Question: I need to compute the following convolution:

And K is a very simple filter, that is simply a rectangular box with finite (!) size.
My data is a list of the times t_i of the Dirac deltas.
The straightforward solution would be to bin the data and use one of numpy or scipys convolution functions. Yet, is there a quicker way? Can I avoid the binning of the data and take advantage of the fact that a) my filter is finite in size (just a box) and b) I have a list of time points. Thus, I just have to check whether my time points are currently part of the sliding box, or not.
So, I am looking for a solution that has complexity O(d*n) with d the size of the resolution of the convolution. Thus, I want to be much faster than O(b**2) with b the number of bins. Moreover, since n << b, it still holds that O(d*n) is much less than O(b * log b) for fft based convolution. Thanks!
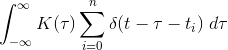
Answer: Convolutions with large box filters can be speed up using a <URL>:
'''
import numpy as np
a = np.random.rand(10)
print a
'''
Output:
'''
[ 0.22501645 0.46078123 <PHONE> 0.88293584 0.<PHONE> 0.50422604
<PHONE> 0.22018486 0.96649785 0.44451671]
'''
<URL>
'''
print np.convolve(a, np.ones(3) / 3, mode='valid')
'''
Output:
'''
[ 0.45489469 0.67420116 0.55520466 0.49698454 0.35836086 0.39715857
0.55124917 0.54373314]
'''
'''
s = np.cumsum(np.concatenate(([0], a)))
print (s[3:] - s[:-3]) / 3
'''
Output:
'''
[ 0.45489469 0.67420116 0.55520466 0.49698454 0.35836086 0.39715857
0.55124917 0.54373314]
'''
---
Both the 'cumsum' computation as well as the list subtraction are O(n) with n being the number of list elements, so the overall computing time is O(n) and - interestingly - independent of the filter size.